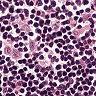
Metastatic tissue present: no